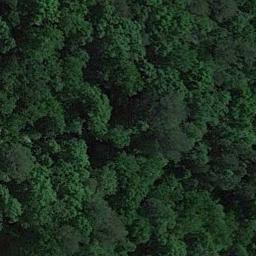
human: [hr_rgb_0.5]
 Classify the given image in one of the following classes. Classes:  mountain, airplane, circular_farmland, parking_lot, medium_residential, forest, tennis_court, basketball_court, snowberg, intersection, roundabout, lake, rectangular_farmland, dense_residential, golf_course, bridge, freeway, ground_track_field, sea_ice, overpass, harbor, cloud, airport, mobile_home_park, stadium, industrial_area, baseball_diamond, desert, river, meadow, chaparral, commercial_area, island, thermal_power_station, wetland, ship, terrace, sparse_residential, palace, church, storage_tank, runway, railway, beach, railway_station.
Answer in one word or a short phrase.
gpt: forest